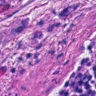
Metastatic tissue present: yes